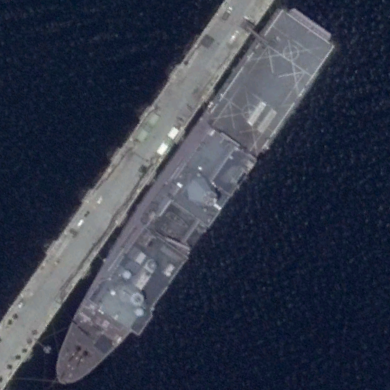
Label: combat